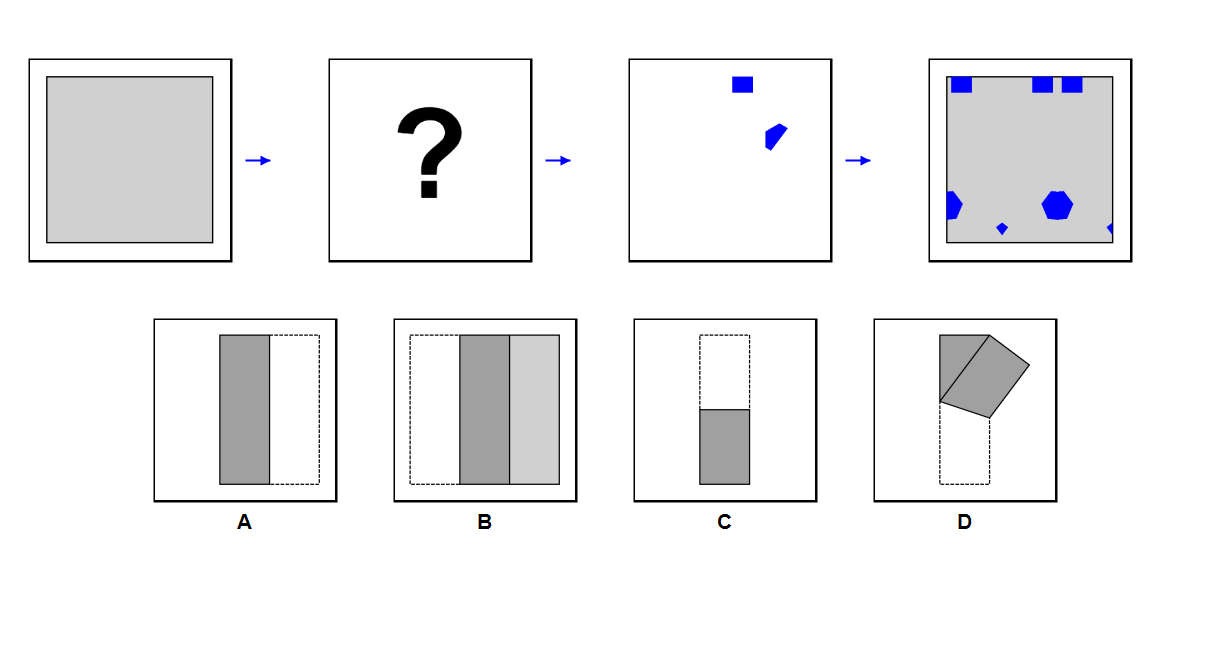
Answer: C